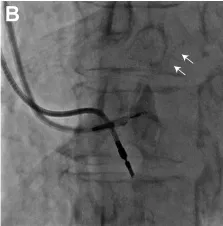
Sequential images of contrast media injection with septal retention and immediate wash-out: left anterior oblique view. And right anterior oblique view Retrograde filling of coronary veins (white arrow) and septal tunnel developed by the initial lead (arrowhead) are shown.
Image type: radiology (x_ray)